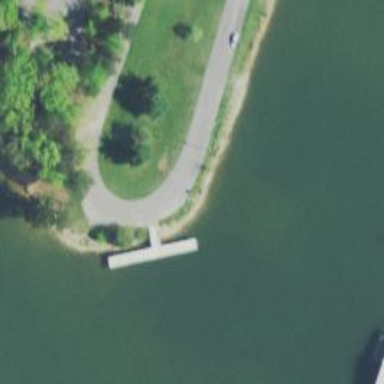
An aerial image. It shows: Man-made pier.